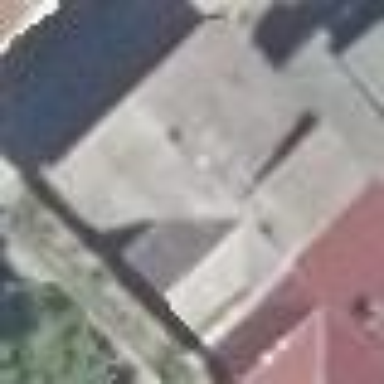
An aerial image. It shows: Terrace building.